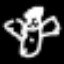
Label: angel